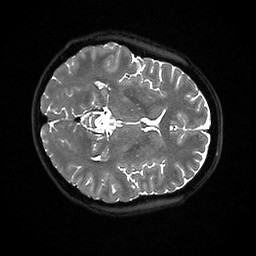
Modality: T2w
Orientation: axial
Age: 44
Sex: female
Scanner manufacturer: ge
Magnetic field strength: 3 T
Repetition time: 3.233 s
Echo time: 0.06562 s